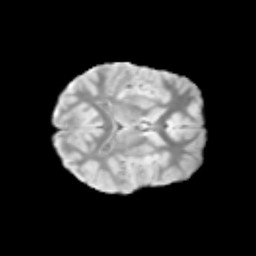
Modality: T2w
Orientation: axial
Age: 9
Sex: female
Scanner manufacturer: siemens
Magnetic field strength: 3 T
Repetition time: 3.8 s
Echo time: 0.07 s